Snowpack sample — Snodgrass Mountain, Crested Butte, Colorado (2/4/25, 12:06 PM MST)
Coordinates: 38.923, -106.968
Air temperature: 35 °F
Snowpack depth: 80 cm
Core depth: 80 cm
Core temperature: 32 °F
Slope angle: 14°, slope face: 78°
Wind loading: low
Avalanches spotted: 0
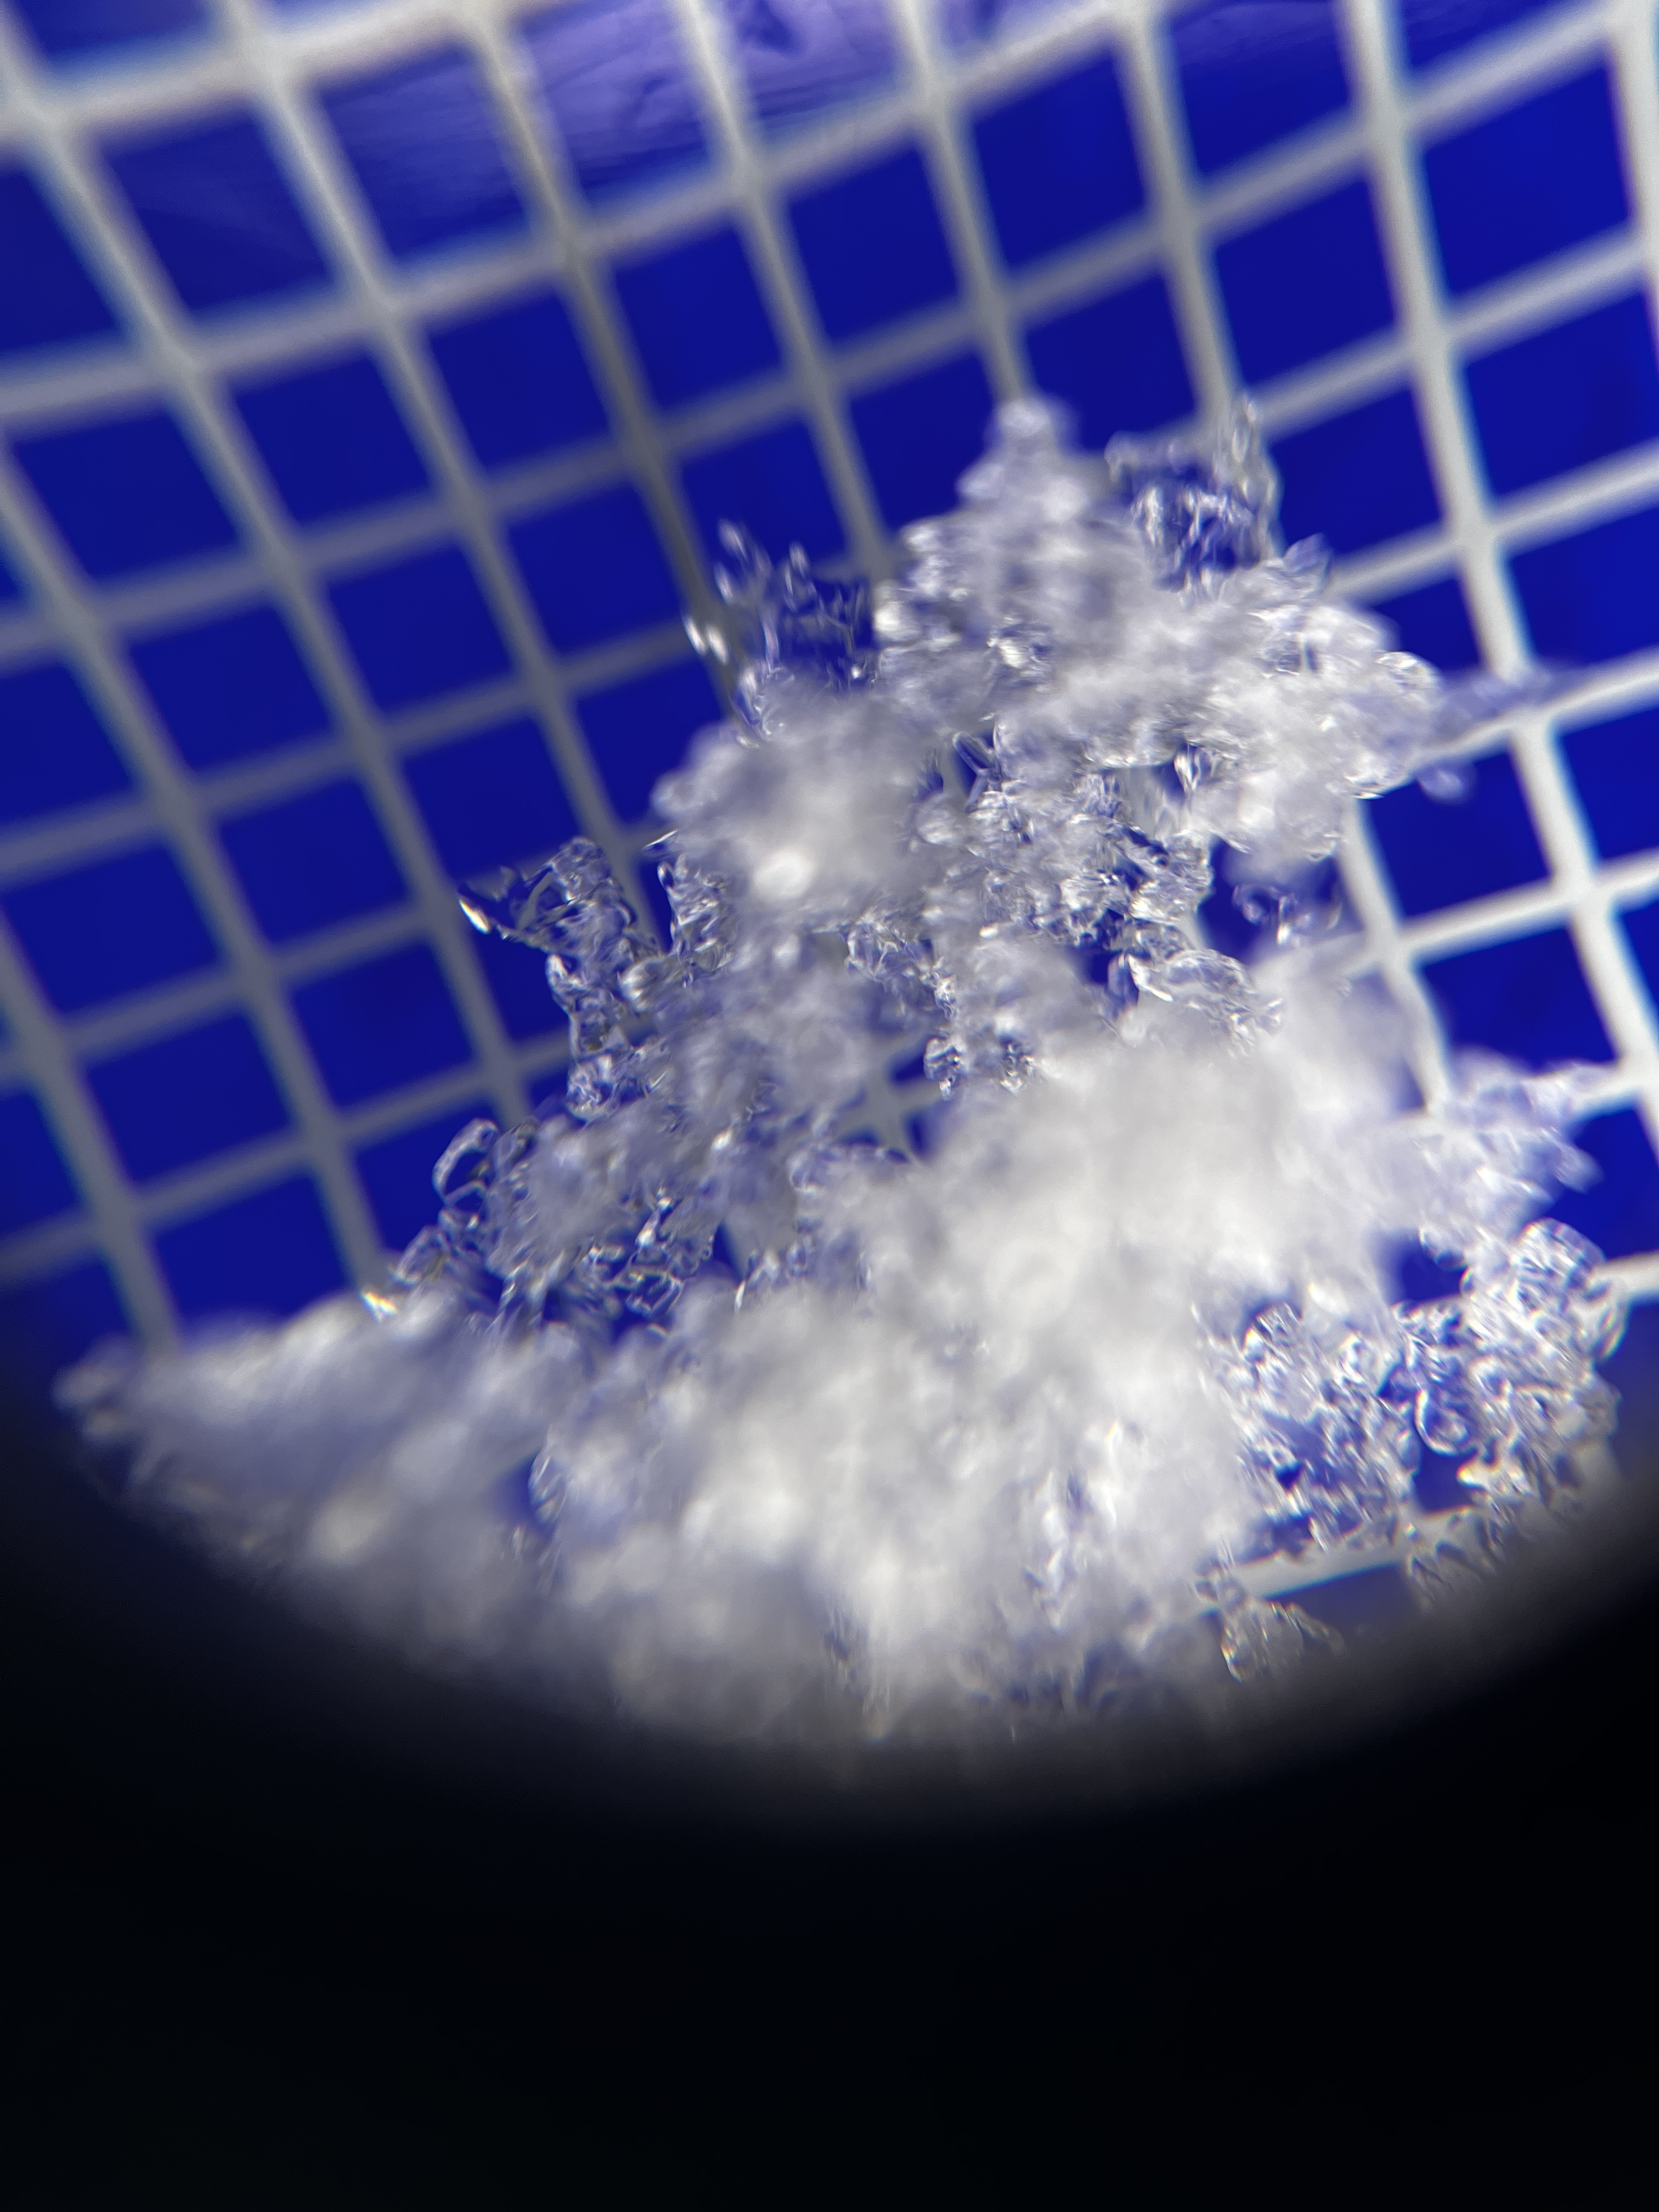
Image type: magnified_profile
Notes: No avalanches nearby, unusually warm weather for the last month reported by residents, Collected 25 yards from treeline